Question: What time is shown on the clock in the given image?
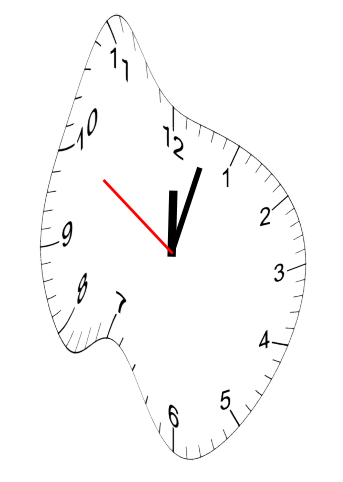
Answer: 12:02:50